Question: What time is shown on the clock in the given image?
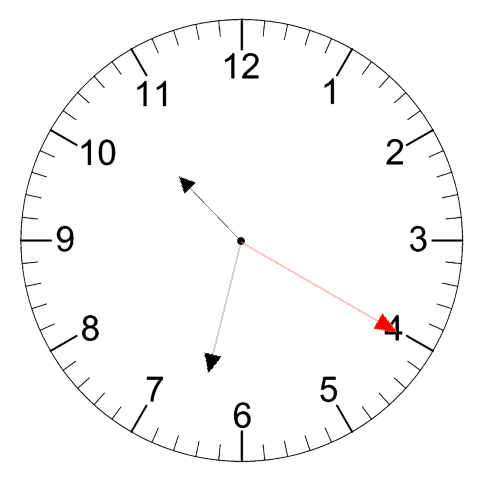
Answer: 10:32:20